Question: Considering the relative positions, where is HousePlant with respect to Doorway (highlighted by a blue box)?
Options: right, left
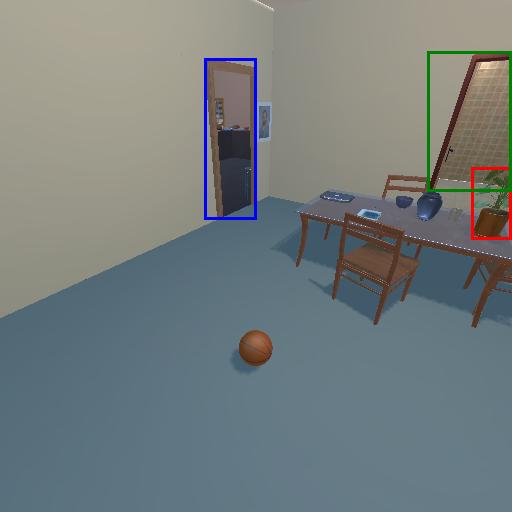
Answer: right